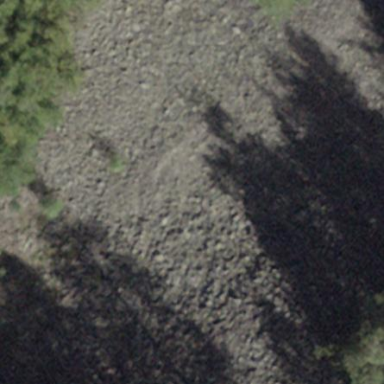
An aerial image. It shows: Natural scree.